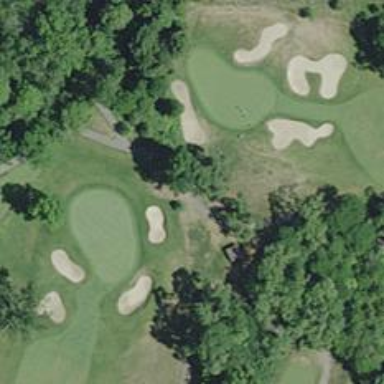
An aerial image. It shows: Path for both roads and golfers.